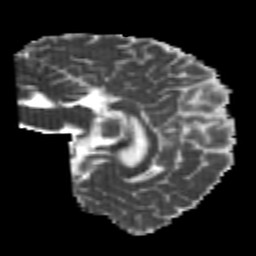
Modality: MD
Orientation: sagittal
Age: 18
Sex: male
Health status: healthy
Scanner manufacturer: philips
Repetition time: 7.477 s
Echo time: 0.08753 s